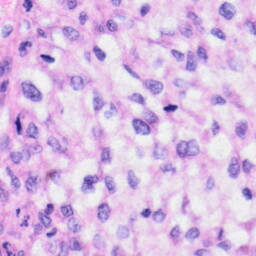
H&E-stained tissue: Liver